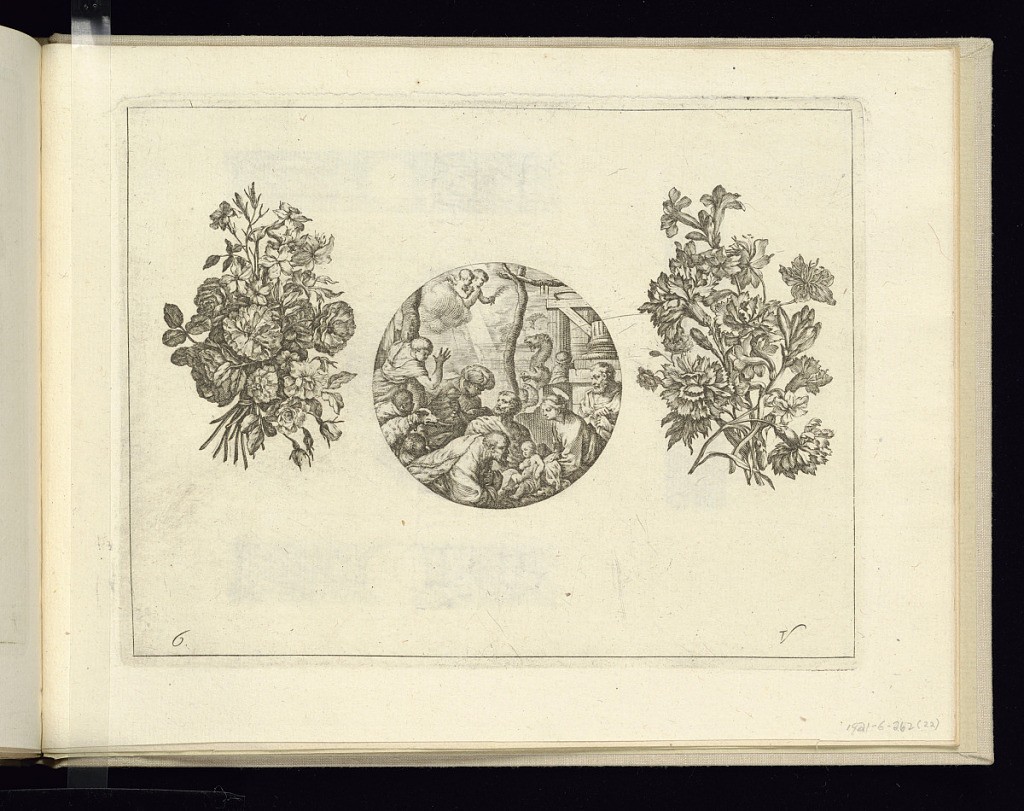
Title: Design for a Watchcase
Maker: Jacques Vauquer, French, 1621–1686
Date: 1660–1670
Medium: Engraving on laid paper
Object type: Print
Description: Design for the lid of a circular watchcase, decorated with a biblical scene representing the infant Christ being worshiped by the Magi; flanked by two flower arrangements. The plate is signed.